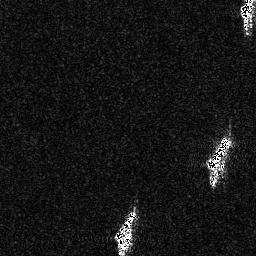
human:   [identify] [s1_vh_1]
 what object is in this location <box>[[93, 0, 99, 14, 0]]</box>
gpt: <ref>1 medium ship at the top right</ref>

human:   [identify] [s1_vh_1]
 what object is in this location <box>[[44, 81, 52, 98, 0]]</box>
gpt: <ref>1 medium ship at the bottom</ref>